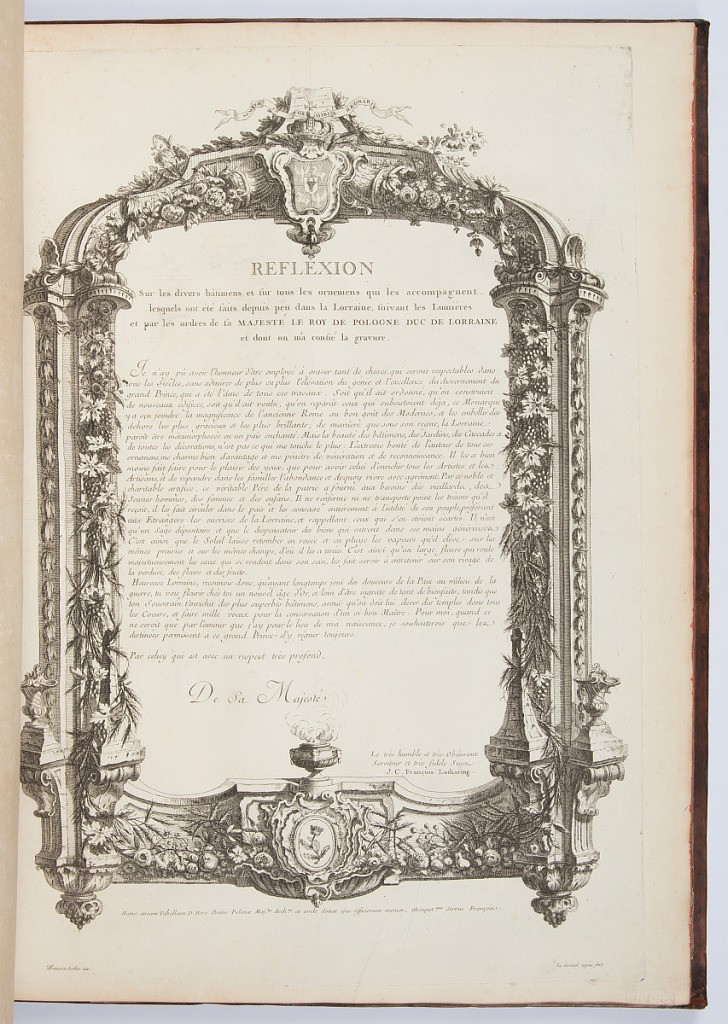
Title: Letter
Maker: Jean-Charles François, French, 1717–1769
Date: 1753
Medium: Engraving
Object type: Bound print
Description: Letter written by Jean-Charles François praising the building projects of Stanislaw Leszczynski in Lorraine set within an architectural frame decorated with garlands, cornucopia, vases, and a coat of arms at top.